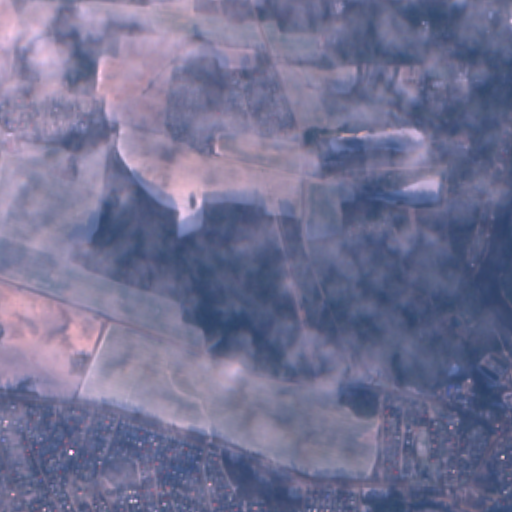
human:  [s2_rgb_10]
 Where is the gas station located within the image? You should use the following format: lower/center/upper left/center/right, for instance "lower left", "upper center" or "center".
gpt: The gas station is located in the lower right of the image.
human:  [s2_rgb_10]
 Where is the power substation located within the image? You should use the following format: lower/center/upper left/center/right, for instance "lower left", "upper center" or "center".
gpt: The power substation is located in the lower left of the image.
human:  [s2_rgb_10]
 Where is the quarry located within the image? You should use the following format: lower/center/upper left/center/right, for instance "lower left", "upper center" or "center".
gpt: The quarry is located in the upper right of the image.
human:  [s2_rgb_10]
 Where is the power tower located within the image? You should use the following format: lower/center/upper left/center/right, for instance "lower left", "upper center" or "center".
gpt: There is no power tower in the image.